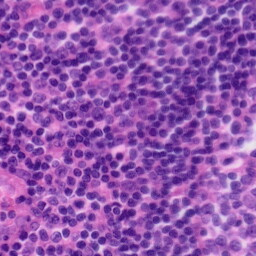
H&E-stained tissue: Tonsil